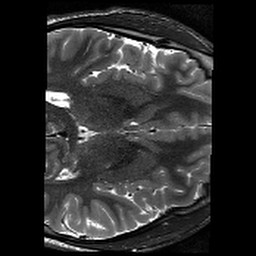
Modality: T2w
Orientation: axial